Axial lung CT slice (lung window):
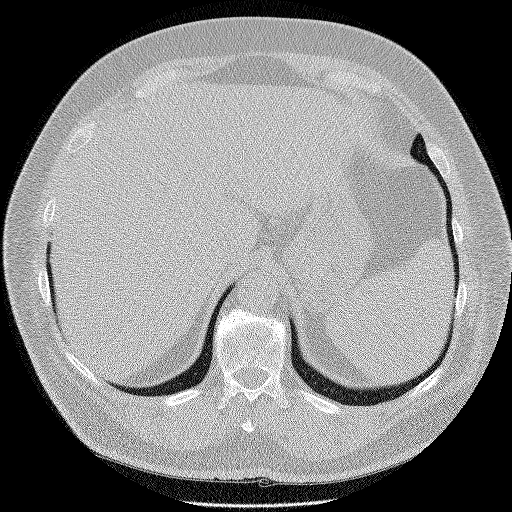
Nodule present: no